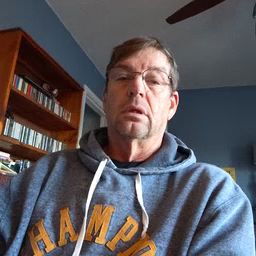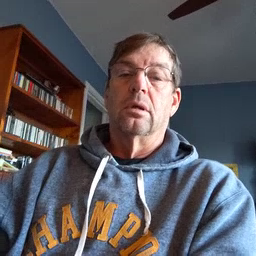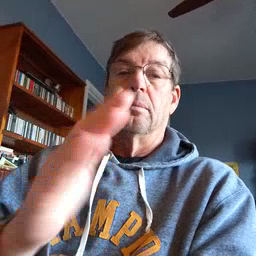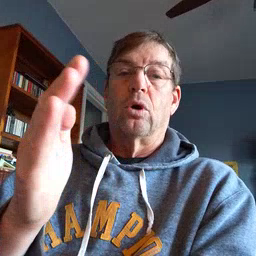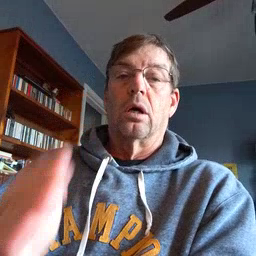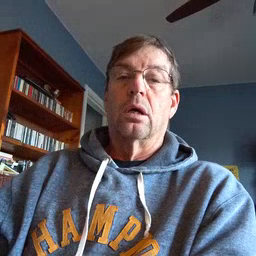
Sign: book